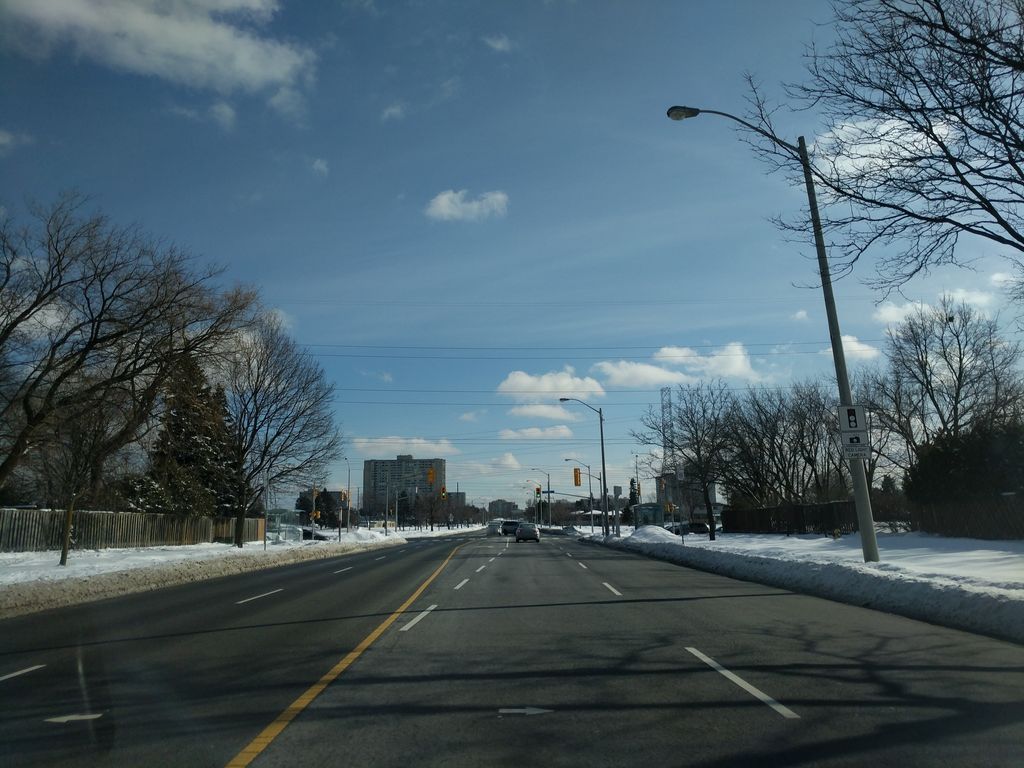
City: toronto